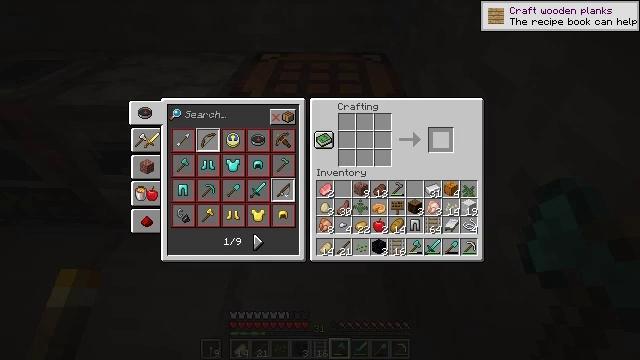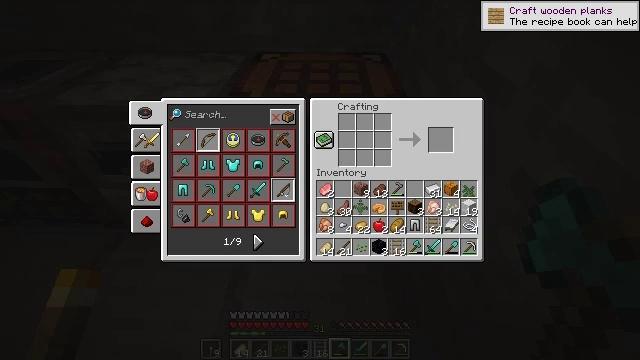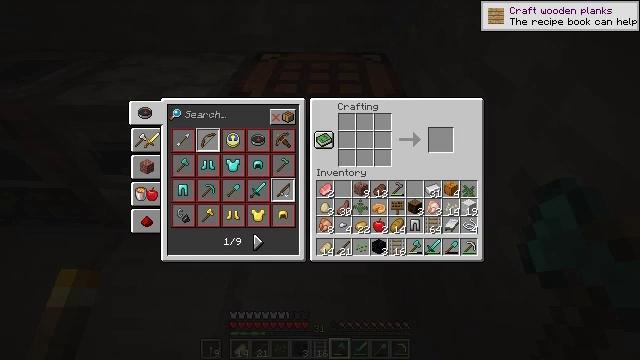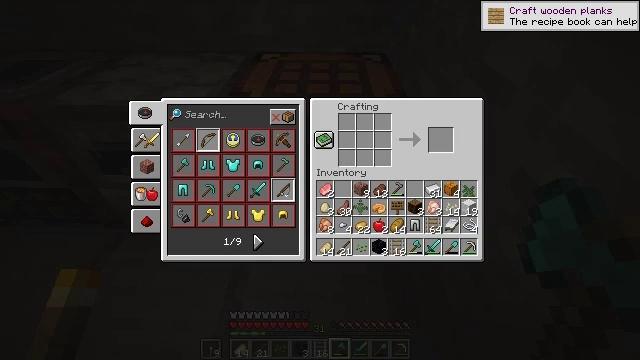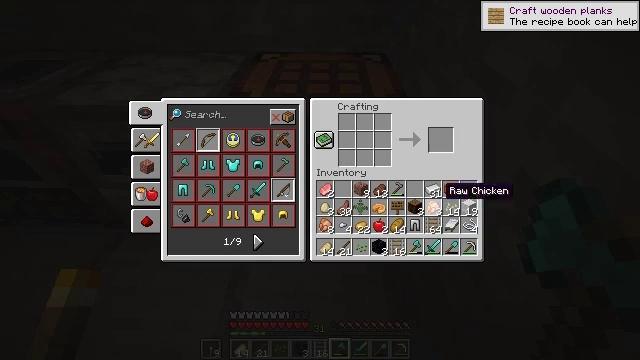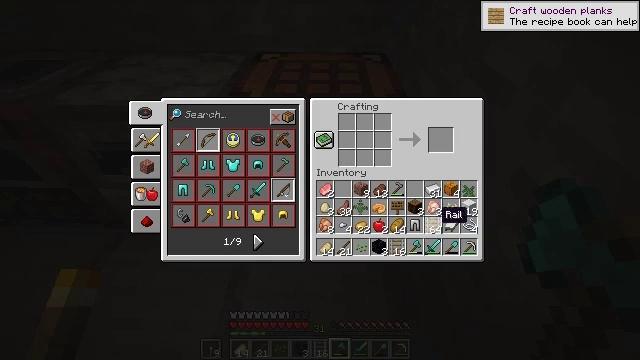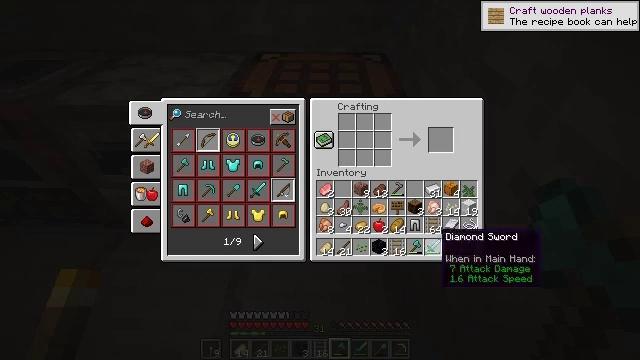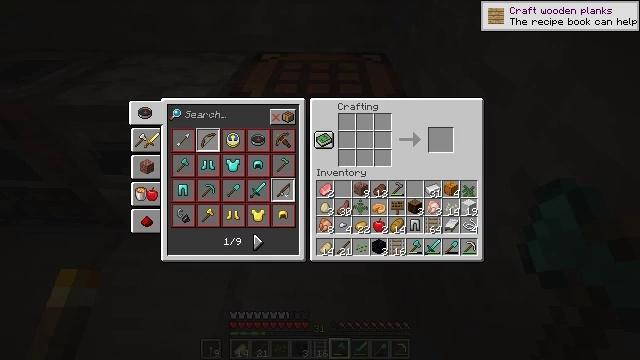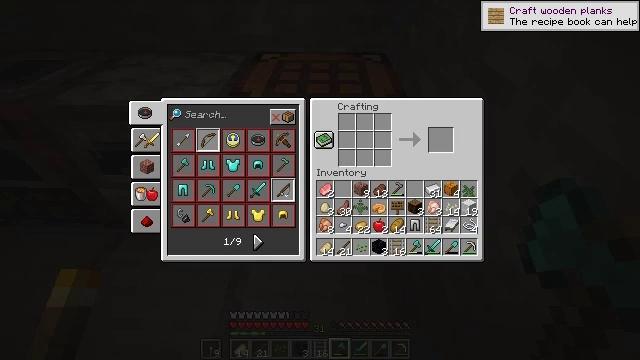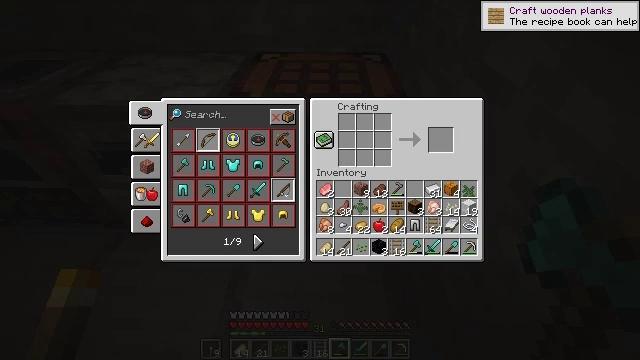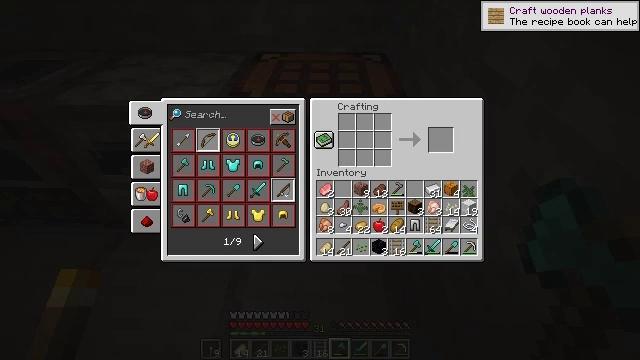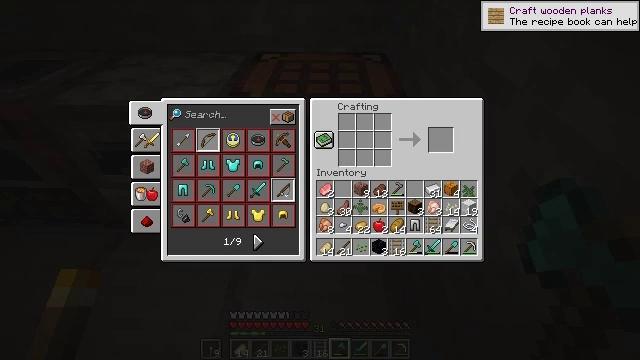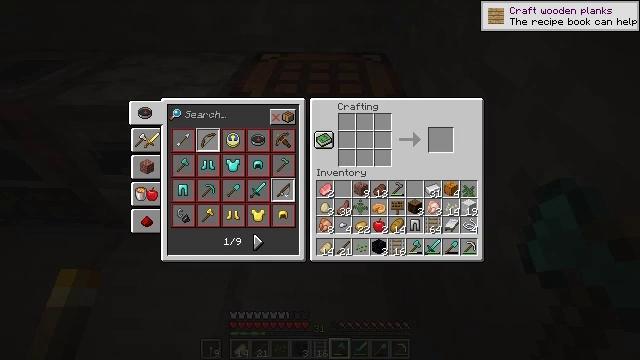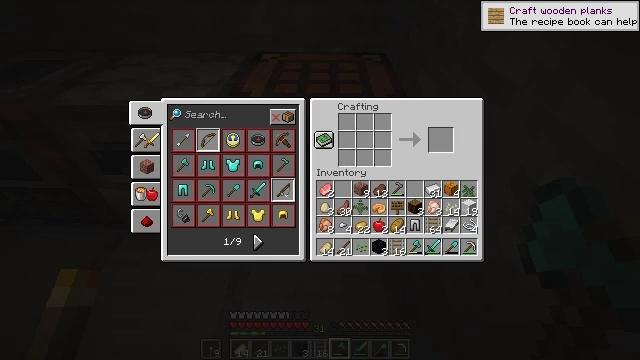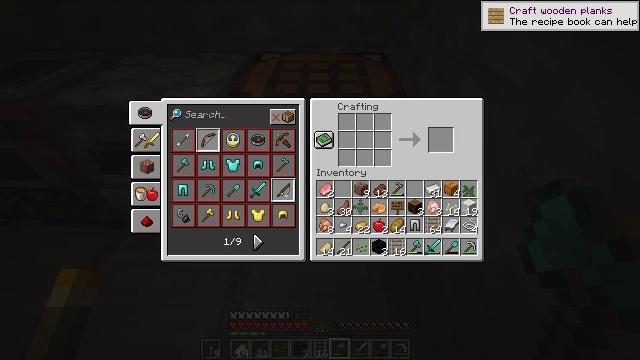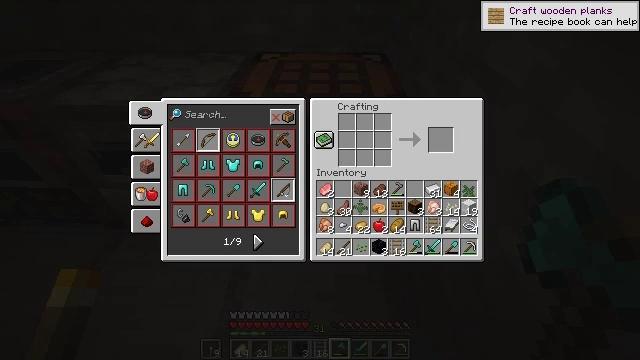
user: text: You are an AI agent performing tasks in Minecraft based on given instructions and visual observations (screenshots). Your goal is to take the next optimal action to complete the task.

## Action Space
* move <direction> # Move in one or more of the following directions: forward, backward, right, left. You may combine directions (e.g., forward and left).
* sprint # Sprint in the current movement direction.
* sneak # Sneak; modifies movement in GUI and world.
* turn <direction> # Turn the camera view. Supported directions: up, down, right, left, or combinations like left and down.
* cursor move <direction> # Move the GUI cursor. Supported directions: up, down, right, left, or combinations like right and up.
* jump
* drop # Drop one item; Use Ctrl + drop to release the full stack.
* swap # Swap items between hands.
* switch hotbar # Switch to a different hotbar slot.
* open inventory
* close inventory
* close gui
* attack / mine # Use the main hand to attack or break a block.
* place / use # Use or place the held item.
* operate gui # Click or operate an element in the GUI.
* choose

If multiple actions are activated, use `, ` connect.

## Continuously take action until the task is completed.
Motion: motion action
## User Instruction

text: Craft a set of rails using iron ingots and a stick.
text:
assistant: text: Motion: turn down
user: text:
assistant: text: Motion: turn down
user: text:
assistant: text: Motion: turn down
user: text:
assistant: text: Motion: turn down
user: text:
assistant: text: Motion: turn down
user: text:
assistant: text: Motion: turn down
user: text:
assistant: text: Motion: turn down
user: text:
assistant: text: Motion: no_op
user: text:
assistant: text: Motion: no_op
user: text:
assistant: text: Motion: turn right
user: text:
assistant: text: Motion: no_op
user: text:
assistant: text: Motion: no_op
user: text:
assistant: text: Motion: no_op
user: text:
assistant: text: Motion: no_op
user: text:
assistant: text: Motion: no_op
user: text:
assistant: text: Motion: turn left
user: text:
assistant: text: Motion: no_op
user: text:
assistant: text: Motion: no_op
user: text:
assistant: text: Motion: no_op
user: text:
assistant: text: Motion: no_op
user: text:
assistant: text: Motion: no_op
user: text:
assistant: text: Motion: no_op
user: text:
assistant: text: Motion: no_op
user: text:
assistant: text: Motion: no_op
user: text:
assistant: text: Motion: no_op
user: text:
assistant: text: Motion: no_op
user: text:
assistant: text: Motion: no_op
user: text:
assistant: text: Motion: no_op
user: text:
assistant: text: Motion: no_op
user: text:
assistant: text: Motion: no_op